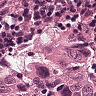
Metastatic tissue present: yes